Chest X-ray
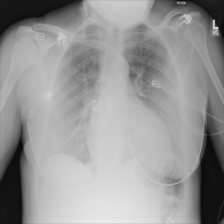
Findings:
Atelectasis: negative
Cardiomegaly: negative
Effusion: negative
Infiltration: negative
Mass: negative
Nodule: negative
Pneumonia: negative
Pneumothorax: negative
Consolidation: positive
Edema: negative
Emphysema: negative
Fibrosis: negative
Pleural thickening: negative
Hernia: negative